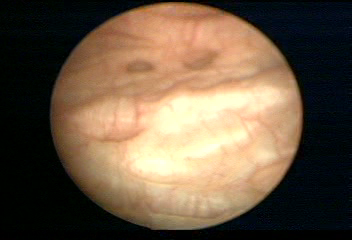
Modality: WLC
Class: Normal mucosa
Bladder cancer association: No